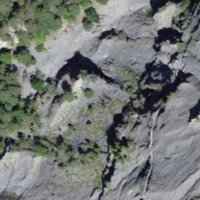
EUNIS habitat code: 43
Species observed at this site:
Saxifraga oppositifolia
Anthyllis vulneraria